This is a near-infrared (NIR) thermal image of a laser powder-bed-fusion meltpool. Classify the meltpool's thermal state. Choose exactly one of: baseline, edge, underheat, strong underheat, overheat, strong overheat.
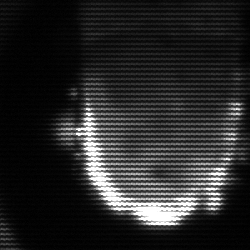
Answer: baseline